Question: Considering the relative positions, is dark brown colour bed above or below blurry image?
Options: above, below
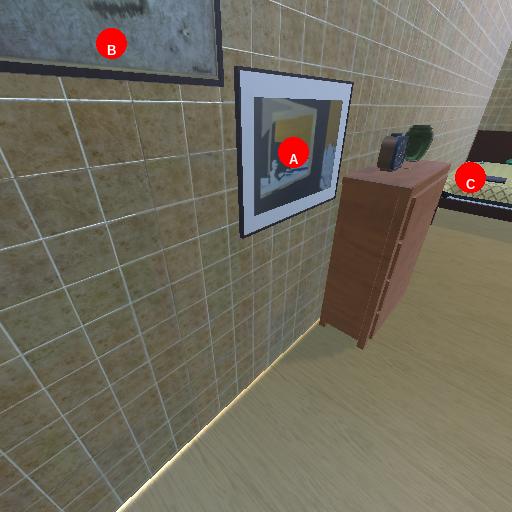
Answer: above